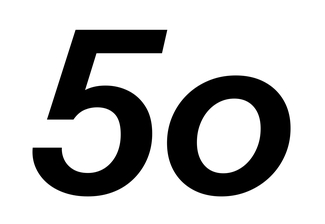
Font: InstrumentSans-Italic_SemiBold_Italic